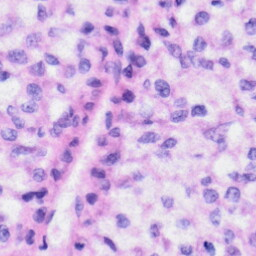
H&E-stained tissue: Liver